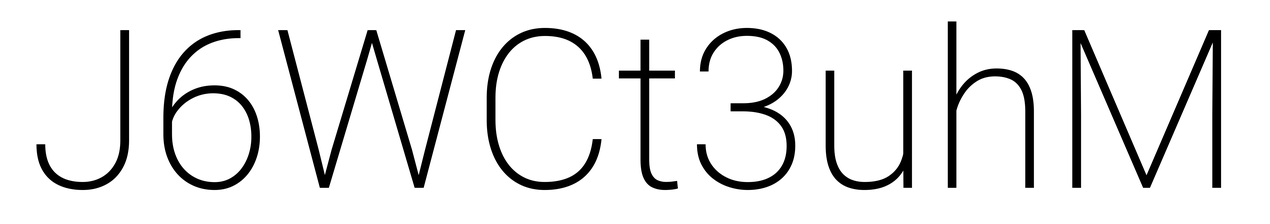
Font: Roboto_ExtraLight